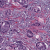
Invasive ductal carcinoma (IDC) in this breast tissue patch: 1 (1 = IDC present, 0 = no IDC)